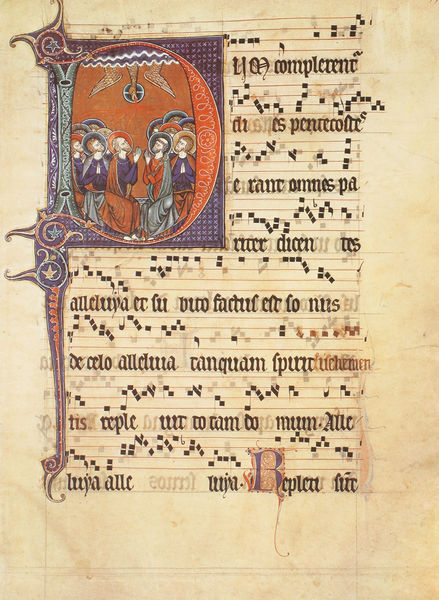
Titel: Fragmente eines Offiziumsantiphonars (Tournai, Arras oder Lille)
Institution: Köln, Schnütgen-Museum
Schlagwörter: blau, blätter, feder, flügel, himmel, vogel, weiß, schwarz, rot, muster, alt, bild, blatt, gesang, musik, ranken, schrift, noten, linien, dekor, verzierung, buch, seite, buchstaben, beten, tinte, pergament, heiligenschein, efeu, nimbus, mittelalter, heilige, zeilen, jünger, lied, latein, initial, apostel, heiliger geist, großbuchstabe, fender, noren